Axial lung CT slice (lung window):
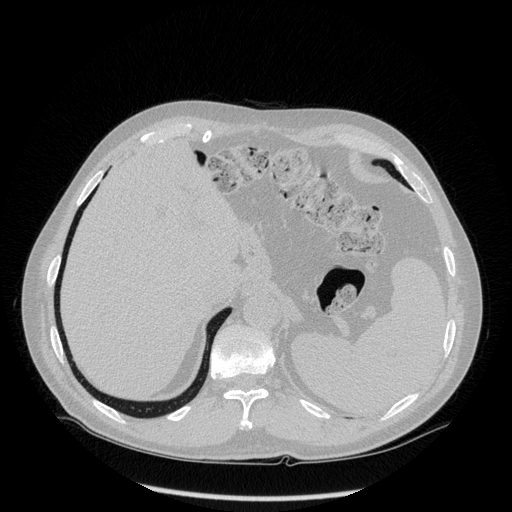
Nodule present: no